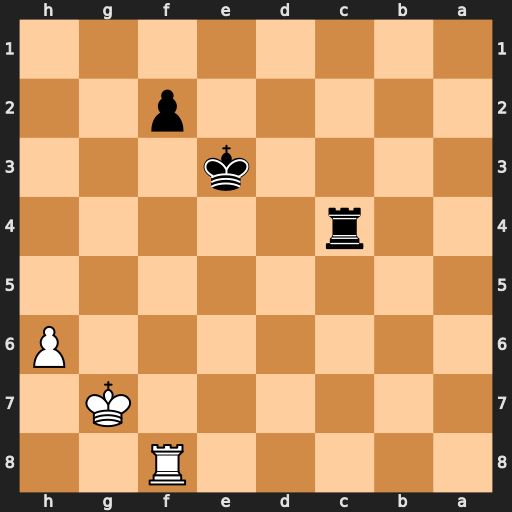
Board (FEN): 5R2/6K1/7P/8/2r5/4k3/5p2/8
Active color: b
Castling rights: -
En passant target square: -
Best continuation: Rg4+ Kh8 Rf4 Rxf4 Kxf4